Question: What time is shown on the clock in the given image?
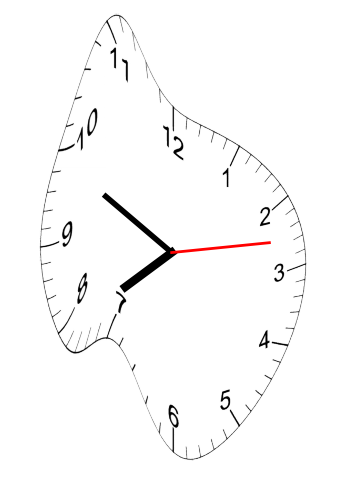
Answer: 07:49:13